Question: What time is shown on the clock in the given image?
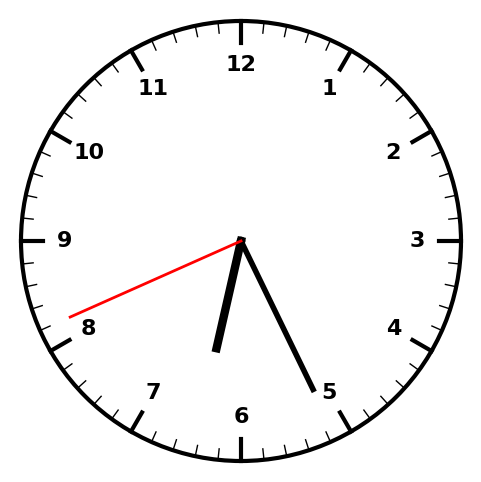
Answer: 06:25:41